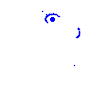
Particle: pion